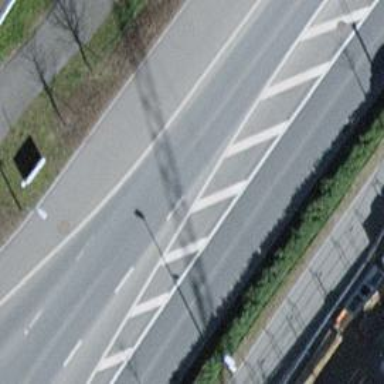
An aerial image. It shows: Asphalt road with sidewalks on both sides. The road is classified as primary highway.